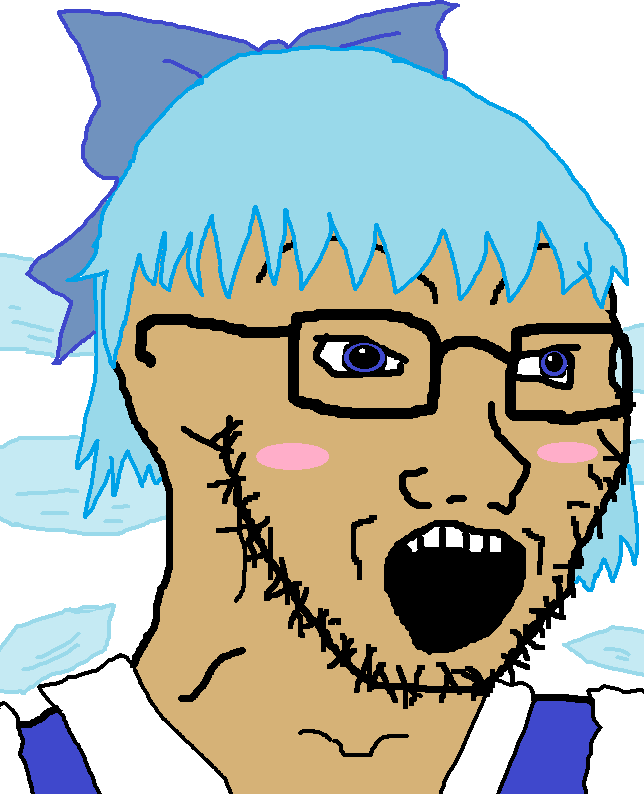
Label: 5_Soyjak